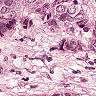
Metastatic tissue present: yes